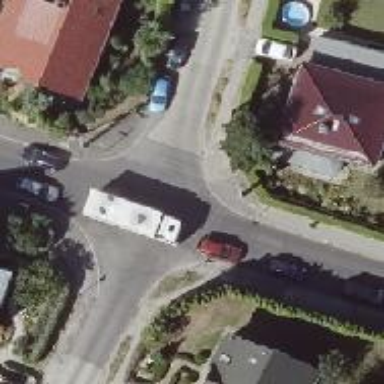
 with the sidewalk on the left also having asphalt surface."